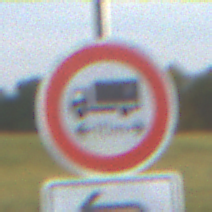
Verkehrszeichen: TatsaechlicheLaenge
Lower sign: RichtungsangabeDurchPfeile2
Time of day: SunriseSunset
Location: Outdoor (Nature)
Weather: PartlyCloudy
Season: NotSpecified
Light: Natural